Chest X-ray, AP view. Patient: 51 years old, sex M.
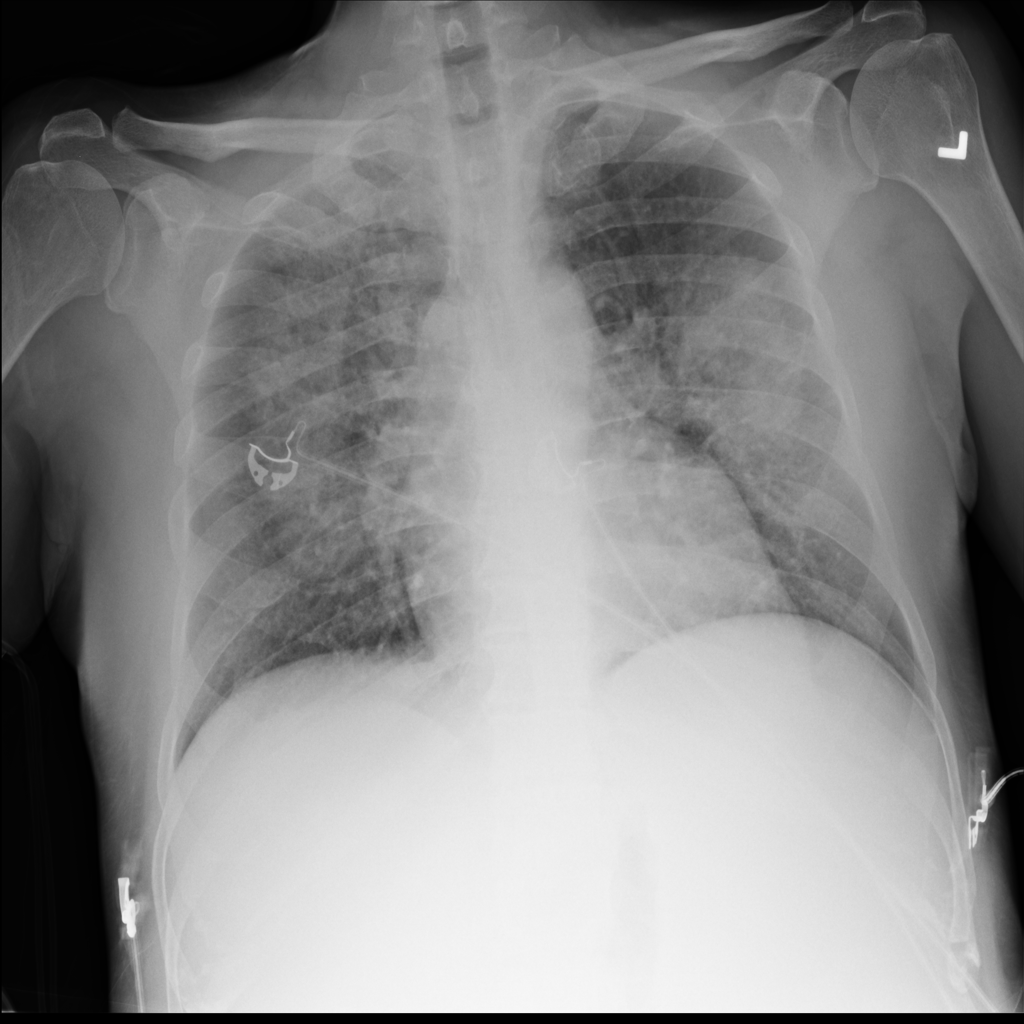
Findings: Edema, Infiltration